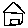
Label: house